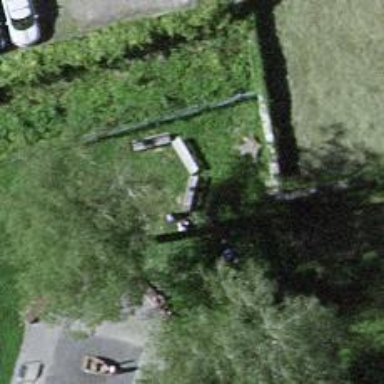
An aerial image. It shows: Brown bench in the vicinity.